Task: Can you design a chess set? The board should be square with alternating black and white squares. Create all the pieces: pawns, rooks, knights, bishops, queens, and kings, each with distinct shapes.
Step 3148:
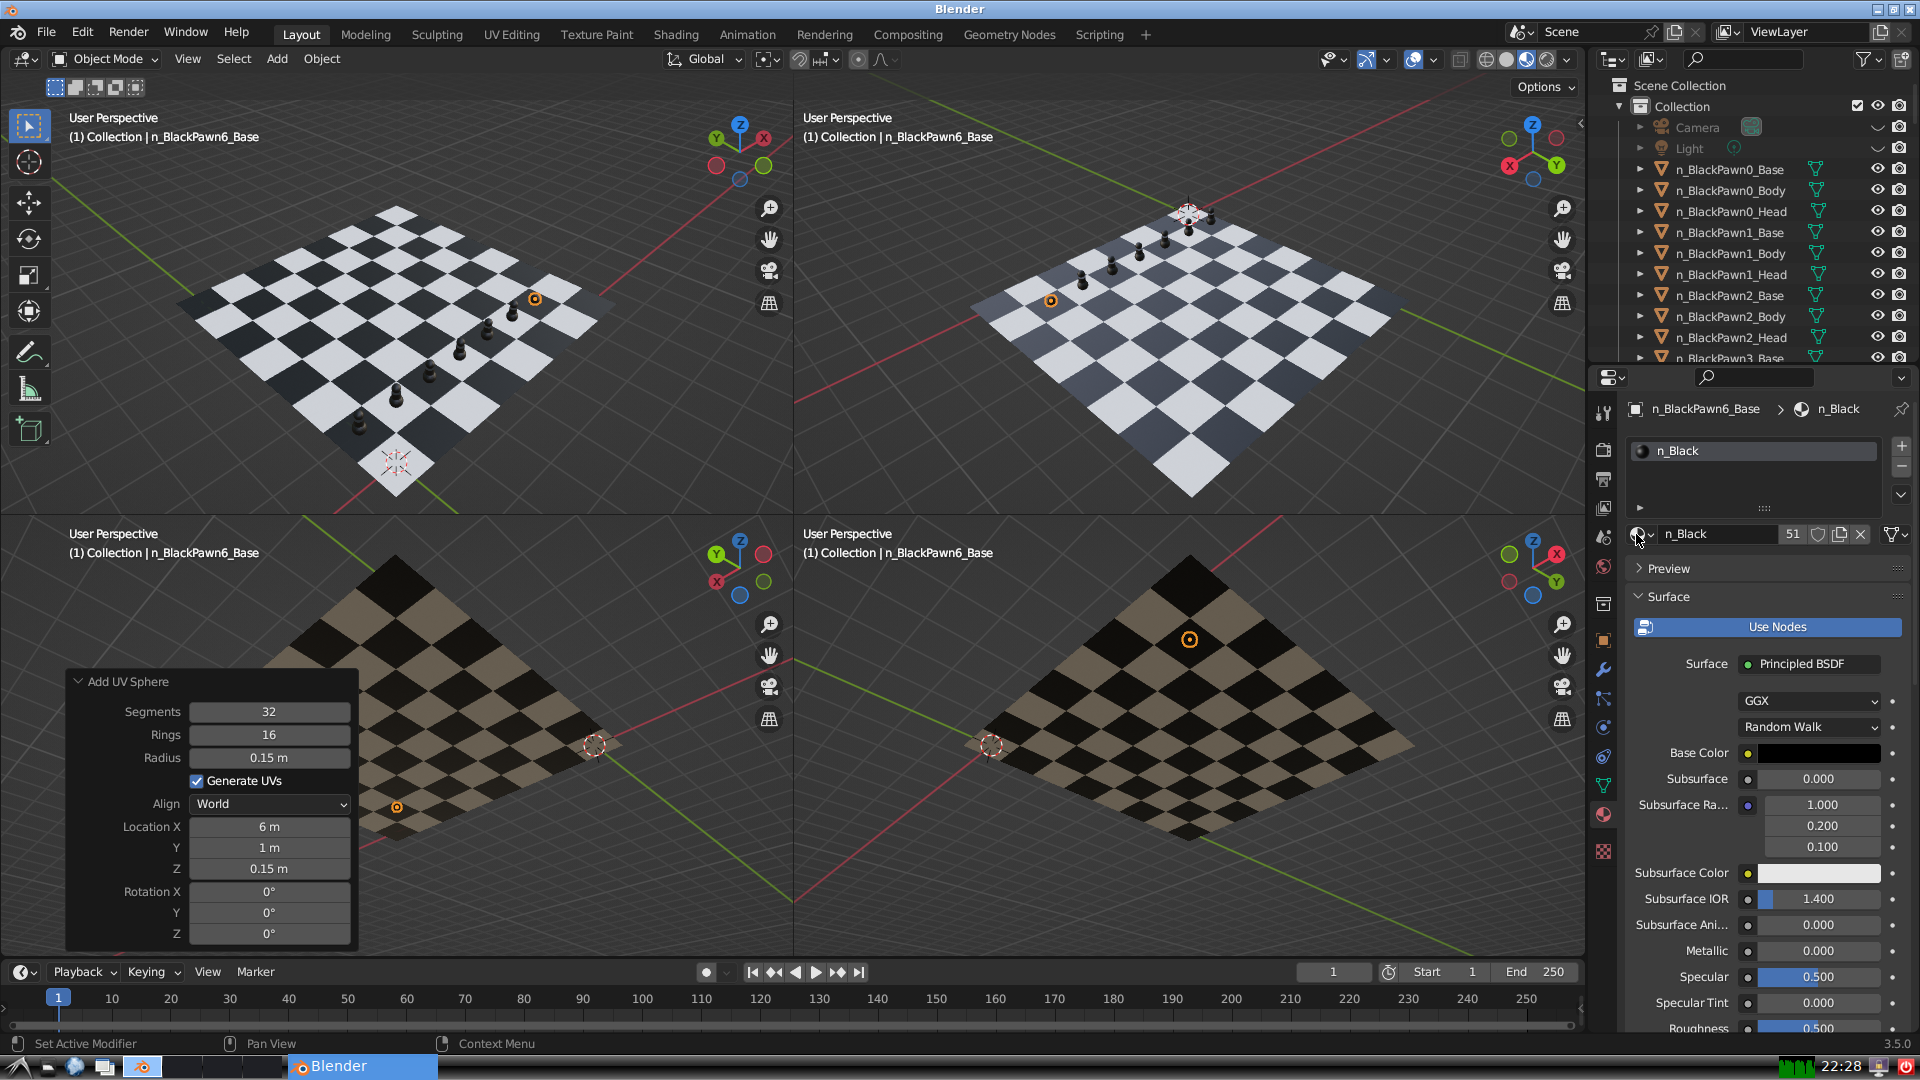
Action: {"mouse_move": [278, 58]}